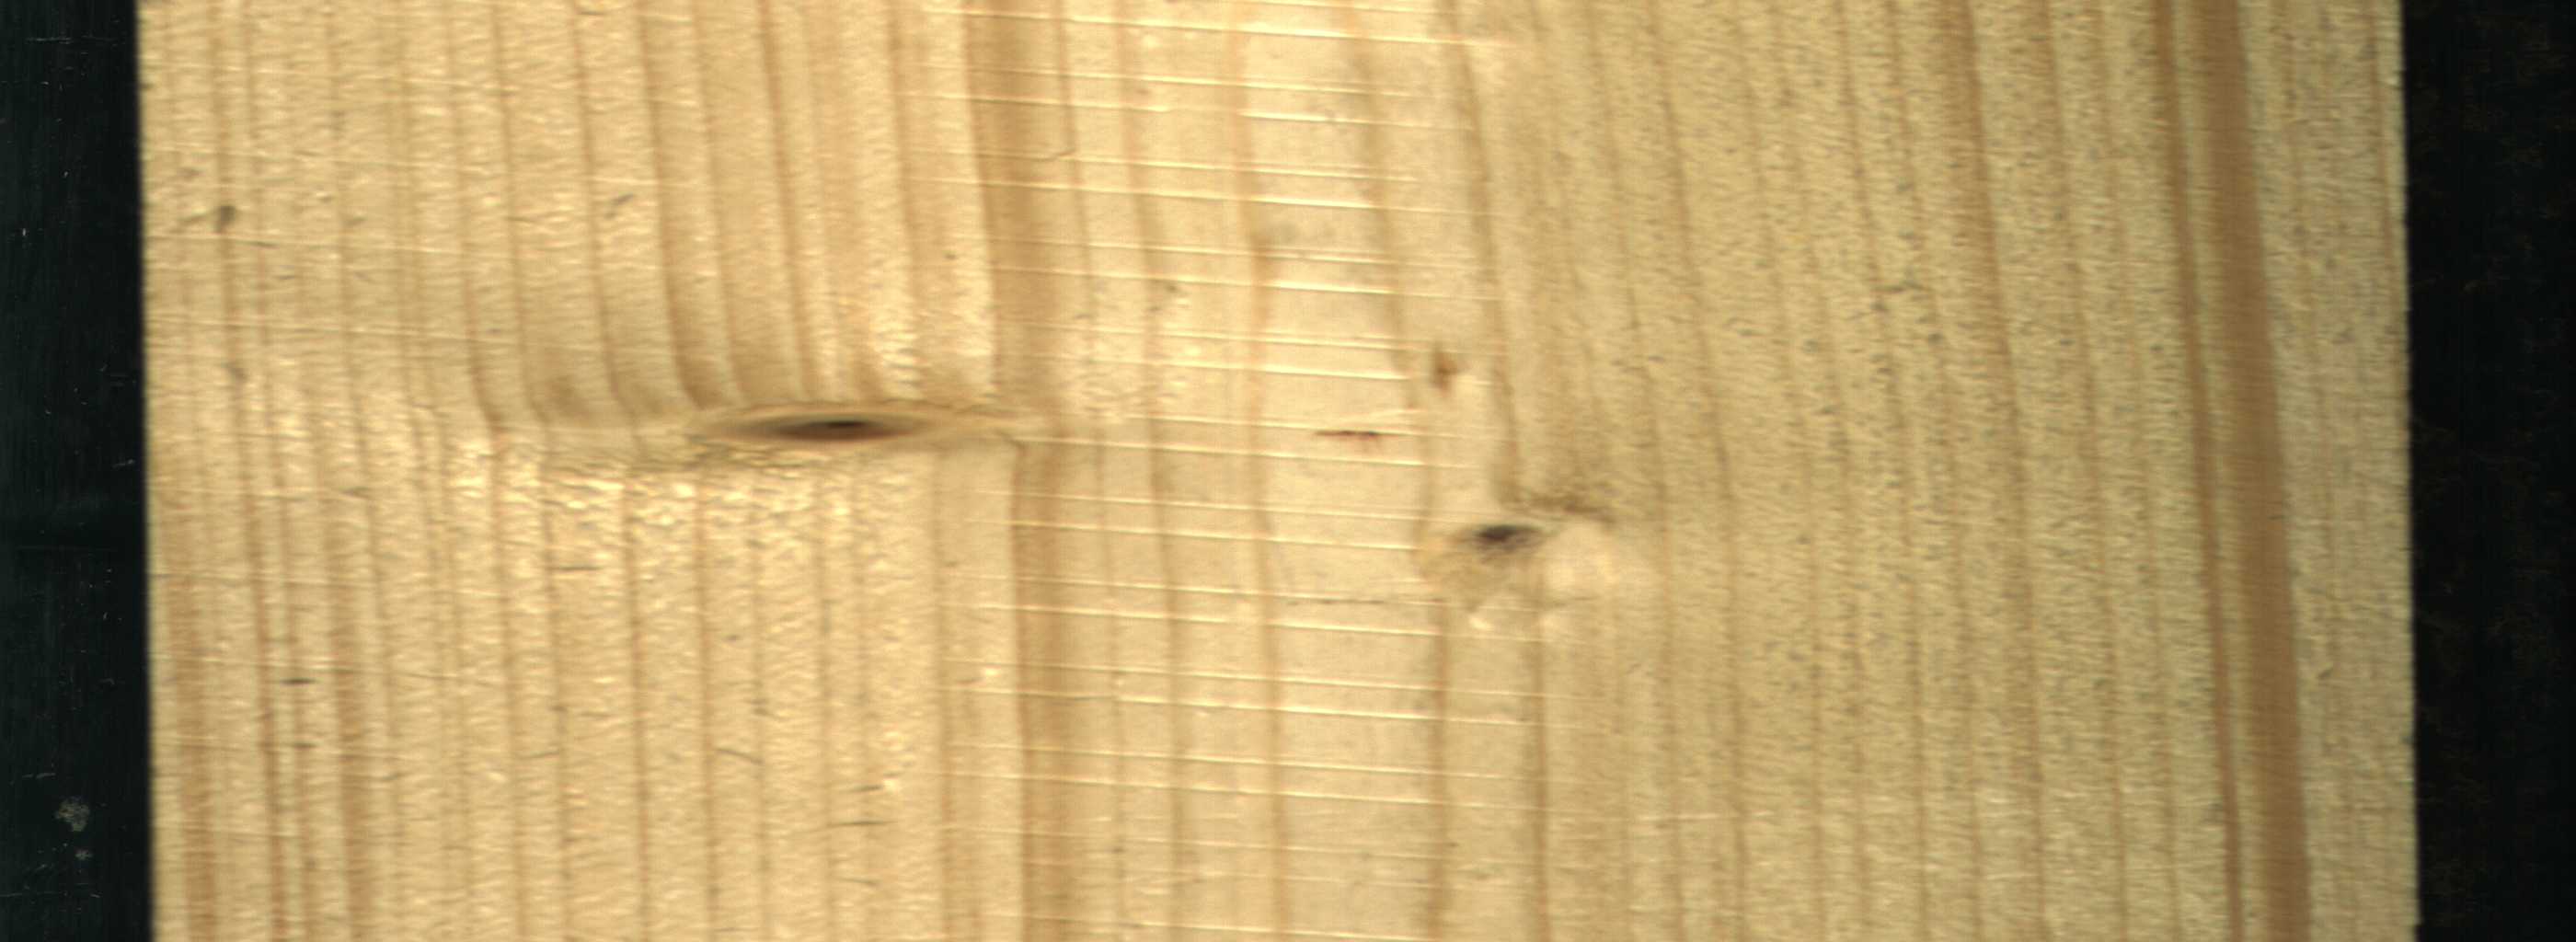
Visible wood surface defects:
Quartzity
Live_Knot
Live_Knot